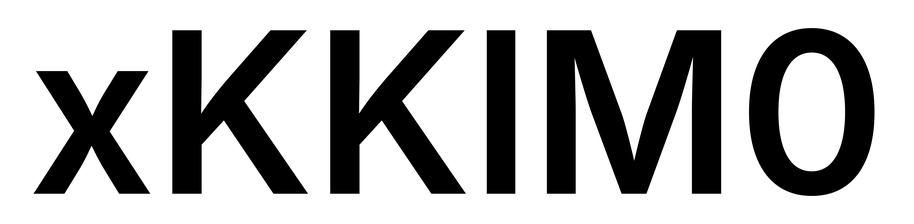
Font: Inter_SemiBold